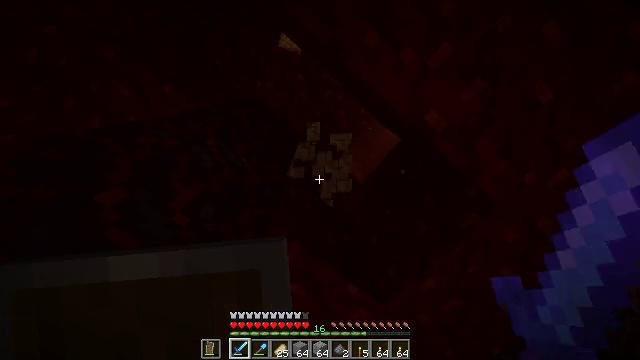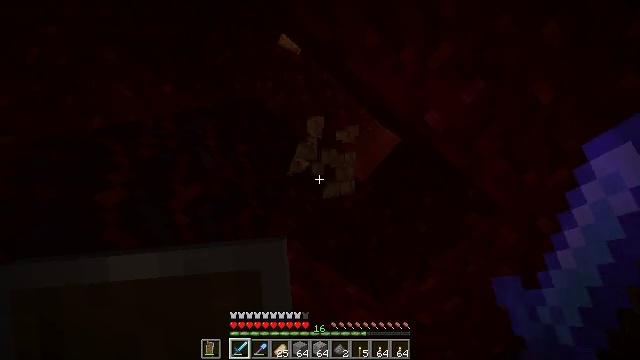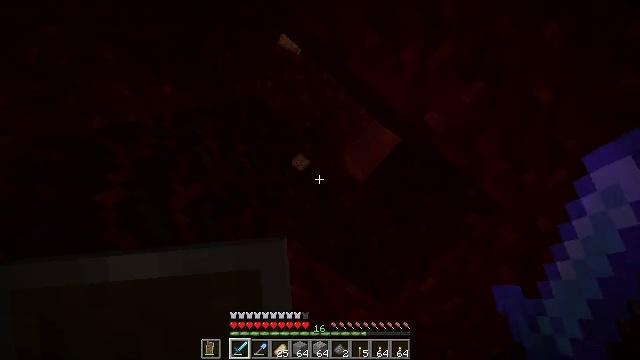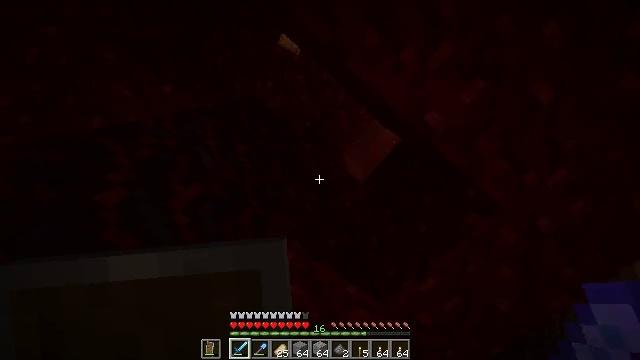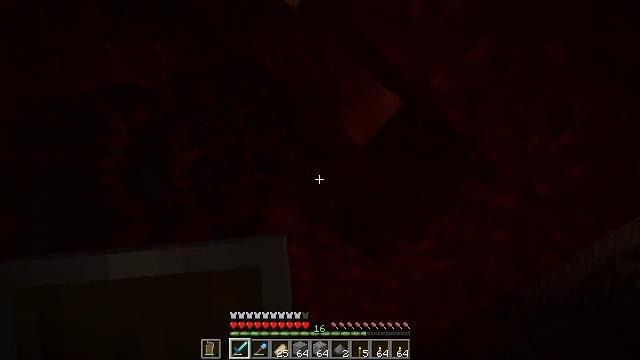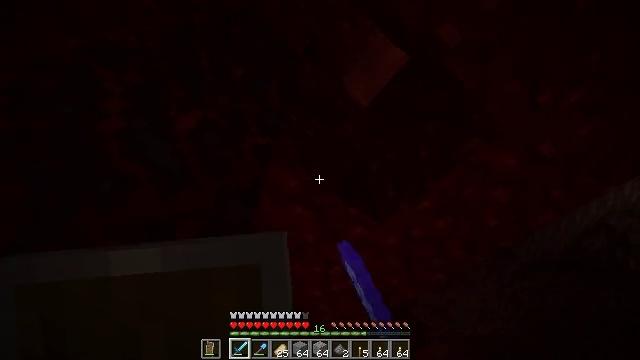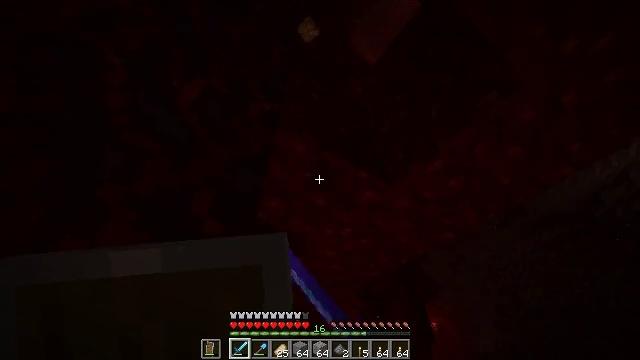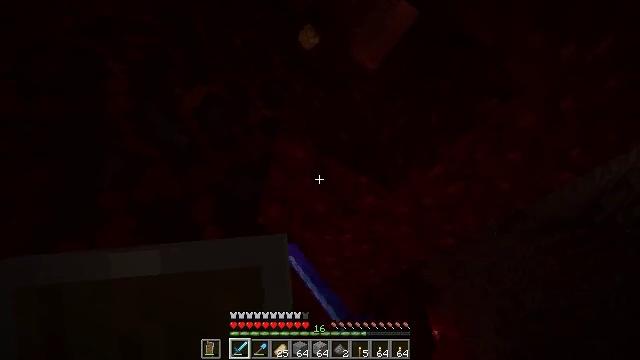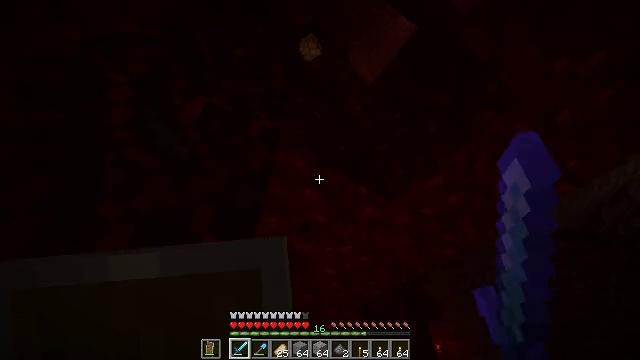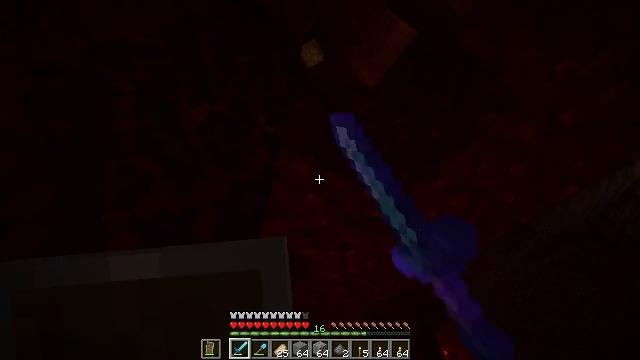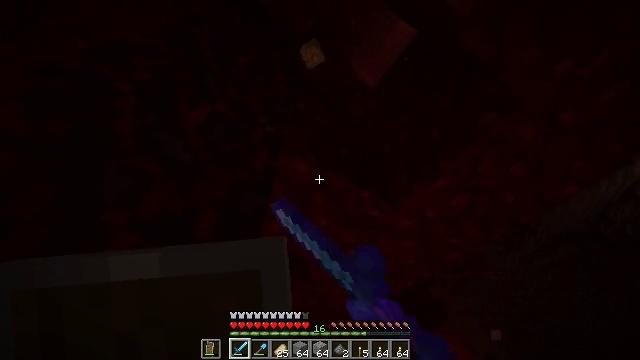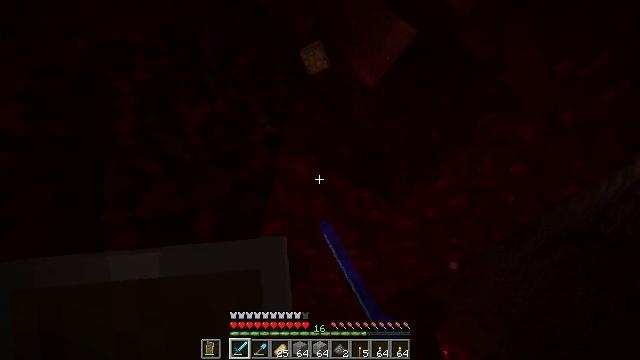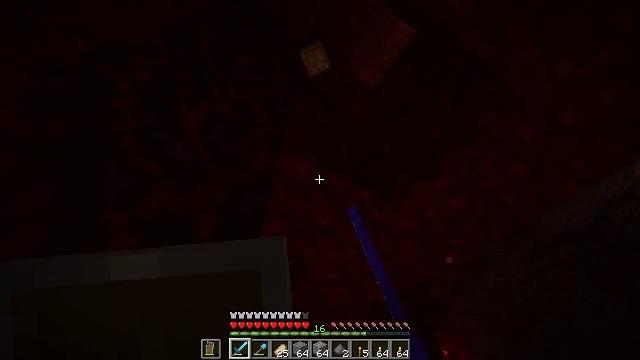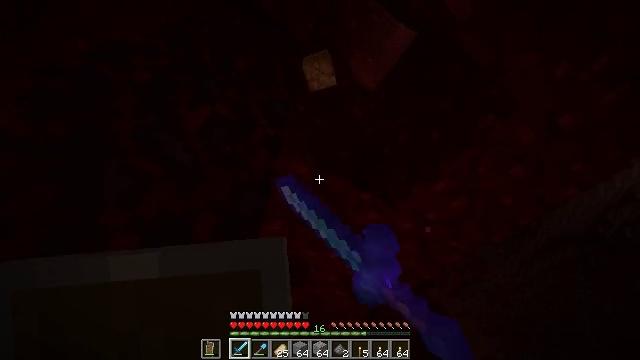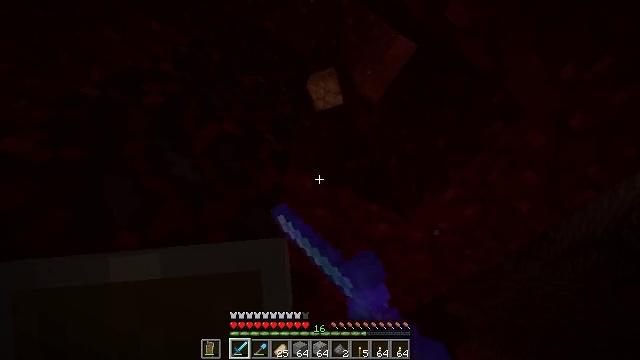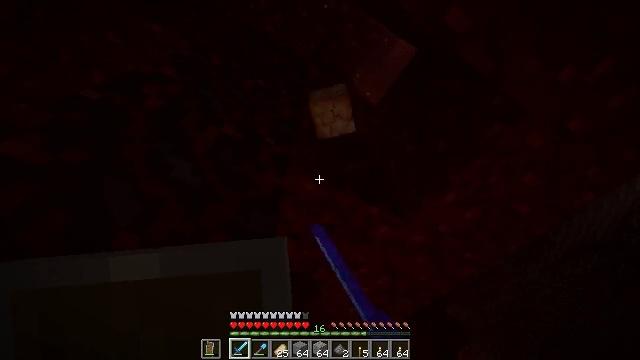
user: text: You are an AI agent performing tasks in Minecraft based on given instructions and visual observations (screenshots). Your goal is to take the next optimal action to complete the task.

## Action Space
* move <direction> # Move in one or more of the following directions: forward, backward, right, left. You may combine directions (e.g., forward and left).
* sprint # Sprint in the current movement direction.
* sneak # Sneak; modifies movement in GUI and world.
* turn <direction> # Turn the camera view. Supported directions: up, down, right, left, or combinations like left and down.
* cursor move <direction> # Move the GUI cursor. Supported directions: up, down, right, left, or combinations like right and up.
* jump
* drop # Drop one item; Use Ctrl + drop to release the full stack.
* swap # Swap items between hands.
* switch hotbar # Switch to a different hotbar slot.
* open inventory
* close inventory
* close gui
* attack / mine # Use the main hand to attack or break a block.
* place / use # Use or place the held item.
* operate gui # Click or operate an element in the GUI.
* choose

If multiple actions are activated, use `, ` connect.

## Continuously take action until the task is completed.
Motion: motion action
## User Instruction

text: Collect the nether wart block for decoration.
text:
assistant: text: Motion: attack / mine
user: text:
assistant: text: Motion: attack / mine
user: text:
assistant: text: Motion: attack / mine
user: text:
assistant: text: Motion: turn down, attack / mine
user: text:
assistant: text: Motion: turn down, attack / mine
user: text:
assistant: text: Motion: turn left and down, attack / mine
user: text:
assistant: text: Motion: turn up, attack / mine
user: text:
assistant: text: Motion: turn up, attack / mine
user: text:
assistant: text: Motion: turn left and up, attack / mine
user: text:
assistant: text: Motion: attack / mine
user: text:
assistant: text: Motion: attack / mine
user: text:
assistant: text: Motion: attack / mine
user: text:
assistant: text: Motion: attack / mine
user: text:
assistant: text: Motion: turn left and up, attack / mine
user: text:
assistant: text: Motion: attack / mine
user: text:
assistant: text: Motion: attack / mine
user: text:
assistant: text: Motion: attack / mine
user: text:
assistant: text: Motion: attack / mine
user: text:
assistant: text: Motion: attack / mine
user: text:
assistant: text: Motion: attack / mine
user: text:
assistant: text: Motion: attack / mine
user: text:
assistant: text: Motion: attack / mine
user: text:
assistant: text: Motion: attack / mine
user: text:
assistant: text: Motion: attack / mine
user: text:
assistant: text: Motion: attack / mine
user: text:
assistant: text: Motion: turn left, attack / mine
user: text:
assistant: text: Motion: turn left and up, attack / mine
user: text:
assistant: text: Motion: turn left and up, attack / mine
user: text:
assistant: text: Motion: turn left and up
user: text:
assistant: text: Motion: turn left and up